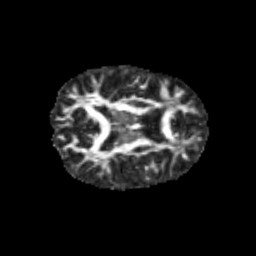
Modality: FA
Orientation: axial
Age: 11
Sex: male
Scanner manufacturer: siemens
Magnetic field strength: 3 T
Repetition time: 3.8 s
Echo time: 0.07 s